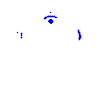
Particle: proton